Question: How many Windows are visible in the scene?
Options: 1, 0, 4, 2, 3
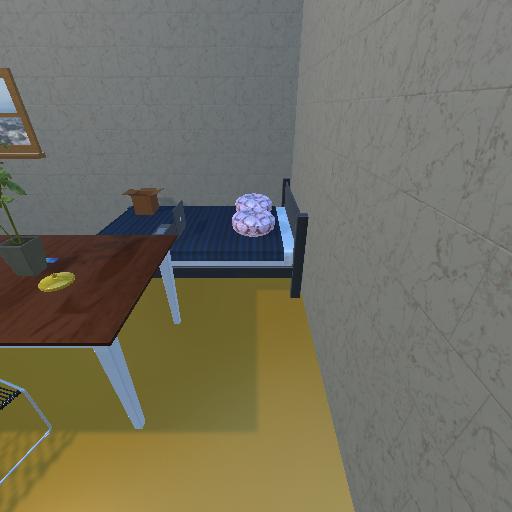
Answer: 1